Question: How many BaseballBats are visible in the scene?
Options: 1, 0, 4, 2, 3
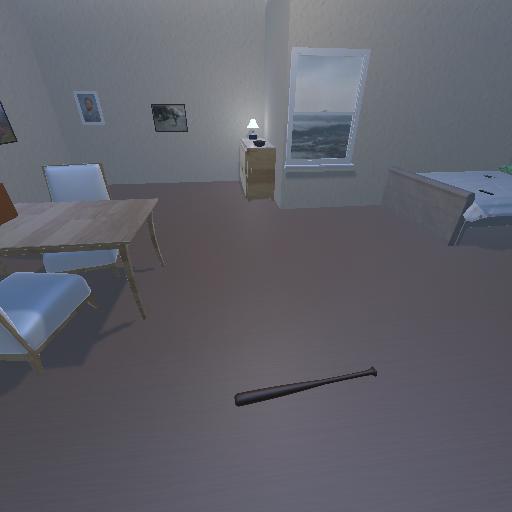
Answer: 1